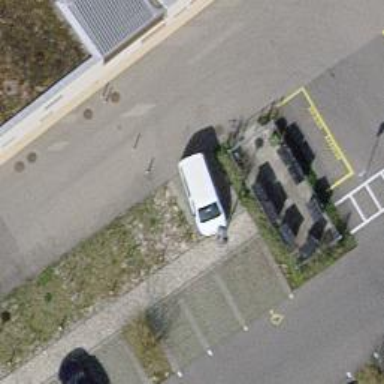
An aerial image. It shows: Bollard.